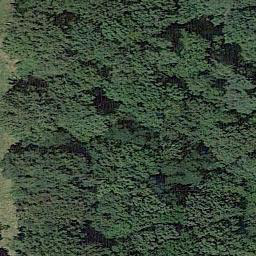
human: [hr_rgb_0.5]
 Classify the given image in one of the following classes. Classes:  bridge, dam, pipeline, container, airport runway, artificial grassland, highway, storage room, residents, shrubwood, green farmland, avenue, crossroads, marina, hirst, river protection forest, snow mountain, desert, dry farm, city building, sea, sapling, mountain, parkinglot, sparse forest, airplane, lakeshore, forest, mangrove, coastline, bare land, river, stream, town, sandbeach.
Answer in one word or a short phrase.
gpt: forest